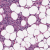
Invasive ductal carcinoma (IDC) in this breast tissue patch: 1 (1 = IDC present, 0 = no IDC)